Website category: sports
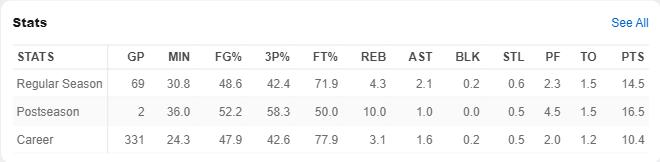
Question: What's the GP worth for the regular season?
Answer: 69

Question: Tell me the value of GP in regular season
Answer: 69

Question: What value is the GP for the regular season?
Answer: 69

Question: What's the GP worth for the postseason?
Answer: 2

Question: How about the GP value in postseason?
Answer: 2

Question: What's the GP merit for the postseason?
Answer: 2

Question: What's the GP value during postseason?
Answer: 2

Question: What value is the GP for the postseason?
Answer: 2

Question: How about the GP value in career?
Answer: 331

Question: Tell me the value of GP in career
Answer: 331

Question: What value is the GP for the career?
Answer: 331

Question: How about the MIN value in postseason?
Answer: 36.0

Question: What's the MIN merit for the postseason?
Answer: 36.0

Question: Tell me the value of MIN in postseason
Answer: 36.0

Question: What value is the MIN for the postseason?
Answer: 36.0

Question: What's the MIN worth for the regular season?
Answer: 30.8

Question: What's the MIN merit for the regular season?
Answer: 30.8

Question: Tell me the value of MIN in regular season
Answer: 30.8

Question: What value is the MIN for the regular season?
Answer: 30.8

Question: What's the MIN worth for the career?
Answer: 24.3

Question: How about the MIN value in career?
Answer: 24.3

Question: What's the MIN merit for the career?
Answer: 24.3

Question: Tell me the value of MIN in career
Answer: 24.3

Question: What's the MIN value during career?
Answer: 24.3

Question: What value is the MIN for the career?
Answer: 24.3

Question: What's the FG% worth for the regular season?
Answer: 48.6

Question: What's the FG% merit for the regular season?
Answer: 48.6

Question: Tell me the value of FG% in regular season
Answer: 48.6

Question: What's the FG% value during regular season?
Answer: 48.6

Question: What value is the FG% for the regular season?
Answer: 48.6

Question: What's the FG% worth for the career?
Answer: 47.9

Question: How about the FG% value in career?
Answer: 47.9

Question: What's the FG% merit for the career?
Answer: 47.9

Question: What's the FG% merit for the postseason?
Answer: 52.2

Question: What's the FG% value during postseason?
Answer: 52.2

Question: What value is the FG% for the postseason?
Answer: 52.2

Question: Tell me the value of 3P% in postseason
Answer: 58.3

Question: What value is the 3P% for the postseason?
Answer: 58.3

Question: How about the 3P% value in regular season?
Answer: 42.4

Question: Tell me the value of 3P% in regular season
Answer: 42.4

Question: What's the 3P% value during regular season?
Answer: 42.4

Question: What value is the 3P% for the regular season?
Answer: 42.4

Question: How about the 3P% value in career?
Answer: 42.6

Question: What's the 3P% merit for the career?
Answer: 42.6

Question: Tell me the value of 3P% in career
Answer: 42.6

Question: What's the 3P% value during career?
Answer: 42.6

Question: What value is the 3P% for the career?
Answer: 42.6

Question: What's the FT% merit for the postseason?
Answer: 50.0

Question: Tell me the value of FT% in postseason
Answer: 50.0

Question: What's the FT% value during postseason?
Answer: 50.0

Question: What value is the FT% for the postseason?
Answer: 50.0

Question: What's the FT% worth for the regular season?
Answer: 71.9

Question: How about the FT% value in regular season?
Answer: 71.9

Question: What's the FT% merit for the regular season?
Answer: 71.9

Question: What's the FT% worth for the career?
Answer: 77.9

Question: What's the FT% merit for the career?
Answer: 77.9

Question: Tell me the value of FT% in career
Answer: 77.9

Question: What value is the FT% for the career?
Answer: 77.9

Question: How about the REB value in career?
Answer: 3.1

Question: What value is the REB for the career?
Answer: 3.1

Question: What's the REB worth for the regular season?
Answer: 4.3

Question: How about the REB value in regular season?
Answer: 4.3

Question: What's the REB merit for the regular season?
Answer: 4.3

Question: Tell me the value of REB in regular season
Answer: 4.3